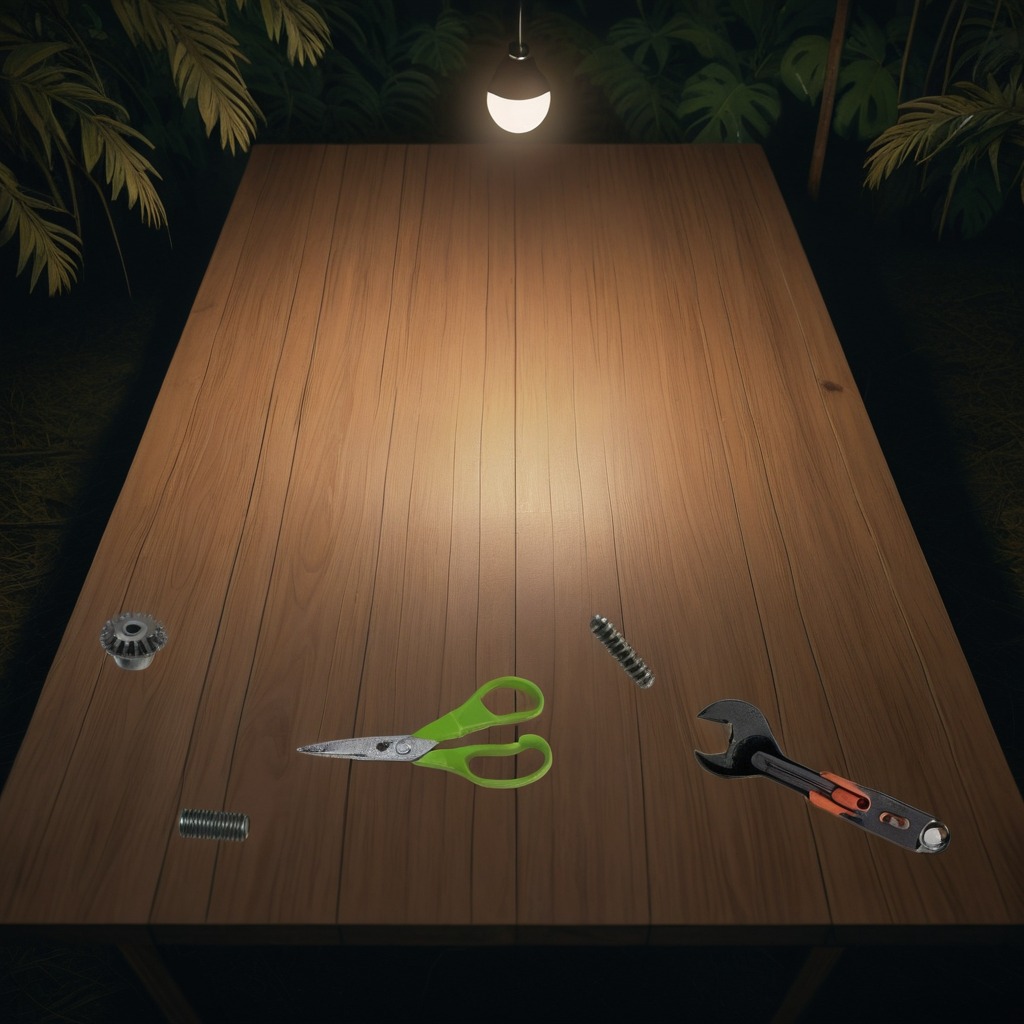
A steel gear with teeth, a metal machine screw, a coiled metal spring, a pair of scissors, and a wrench are lying on a wooden table inside a jungle field workshop tent at night.